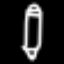
Label: pencil